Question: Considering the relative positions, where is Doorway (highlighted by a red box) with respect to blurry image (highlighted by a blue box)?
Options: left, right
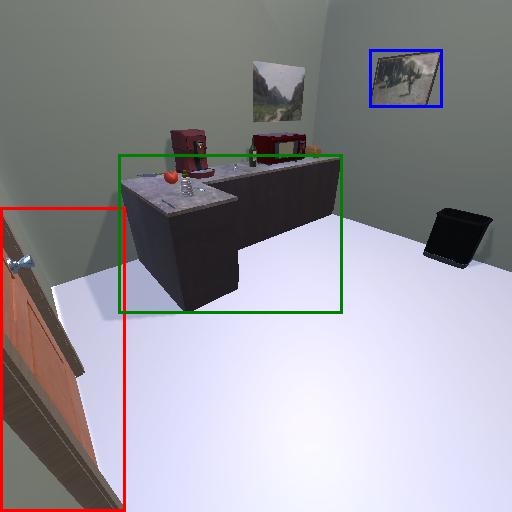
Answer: left